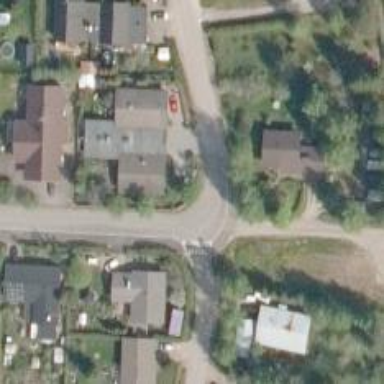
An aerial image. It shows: Uncontrolled road crossing.